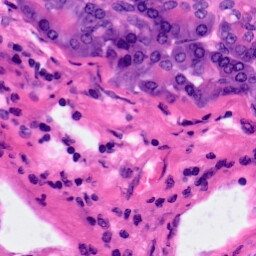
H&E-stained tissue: Pancreatic